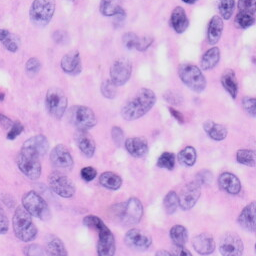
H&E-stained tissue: Skin